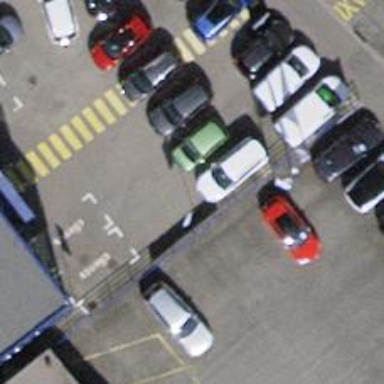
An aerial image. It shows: Car shop.